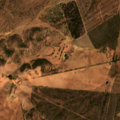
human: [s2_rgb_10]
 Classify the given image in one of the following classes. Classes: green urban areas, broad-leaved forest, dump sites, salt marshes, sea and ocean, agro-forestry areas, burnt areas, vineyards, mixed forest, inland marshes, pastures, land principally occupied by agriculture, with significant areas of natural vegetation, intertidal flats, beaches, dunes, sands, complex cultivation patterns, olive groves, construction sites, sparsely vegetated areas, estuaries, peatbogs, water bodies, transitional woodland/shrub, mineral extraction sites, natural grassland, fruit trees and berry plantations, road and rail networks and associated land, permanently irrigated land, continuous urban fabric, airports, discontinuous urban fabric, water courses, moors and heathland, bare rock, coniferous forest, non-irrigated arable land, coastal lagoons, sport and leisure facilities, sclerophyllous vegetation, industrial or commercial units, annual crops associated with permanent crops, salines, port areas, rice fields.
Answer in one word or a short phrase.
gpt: non-irrigated arable land, agro-forestry areas, transitional woodland/shrub